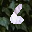
Label: 6